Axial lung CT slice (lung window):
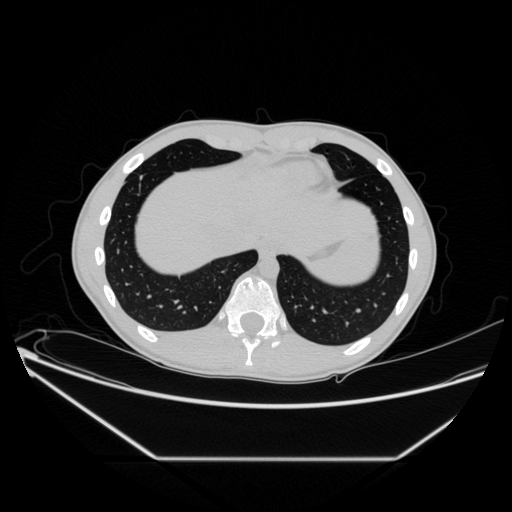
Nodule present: no